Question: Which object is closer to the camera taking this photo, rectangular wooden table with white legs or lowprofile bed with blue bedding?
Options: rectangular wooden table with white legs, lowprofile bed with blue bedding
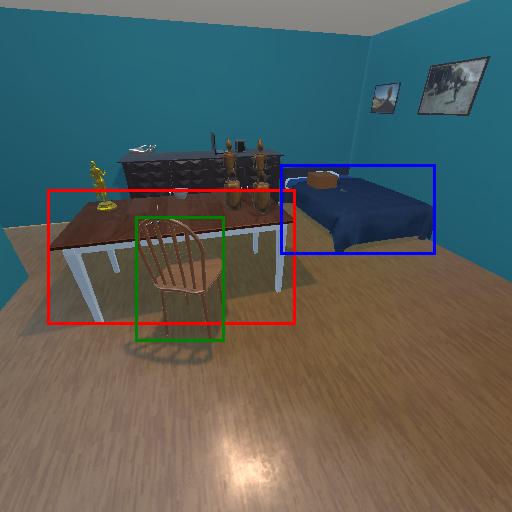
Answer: rectangular wooden table with white legs